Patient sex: M
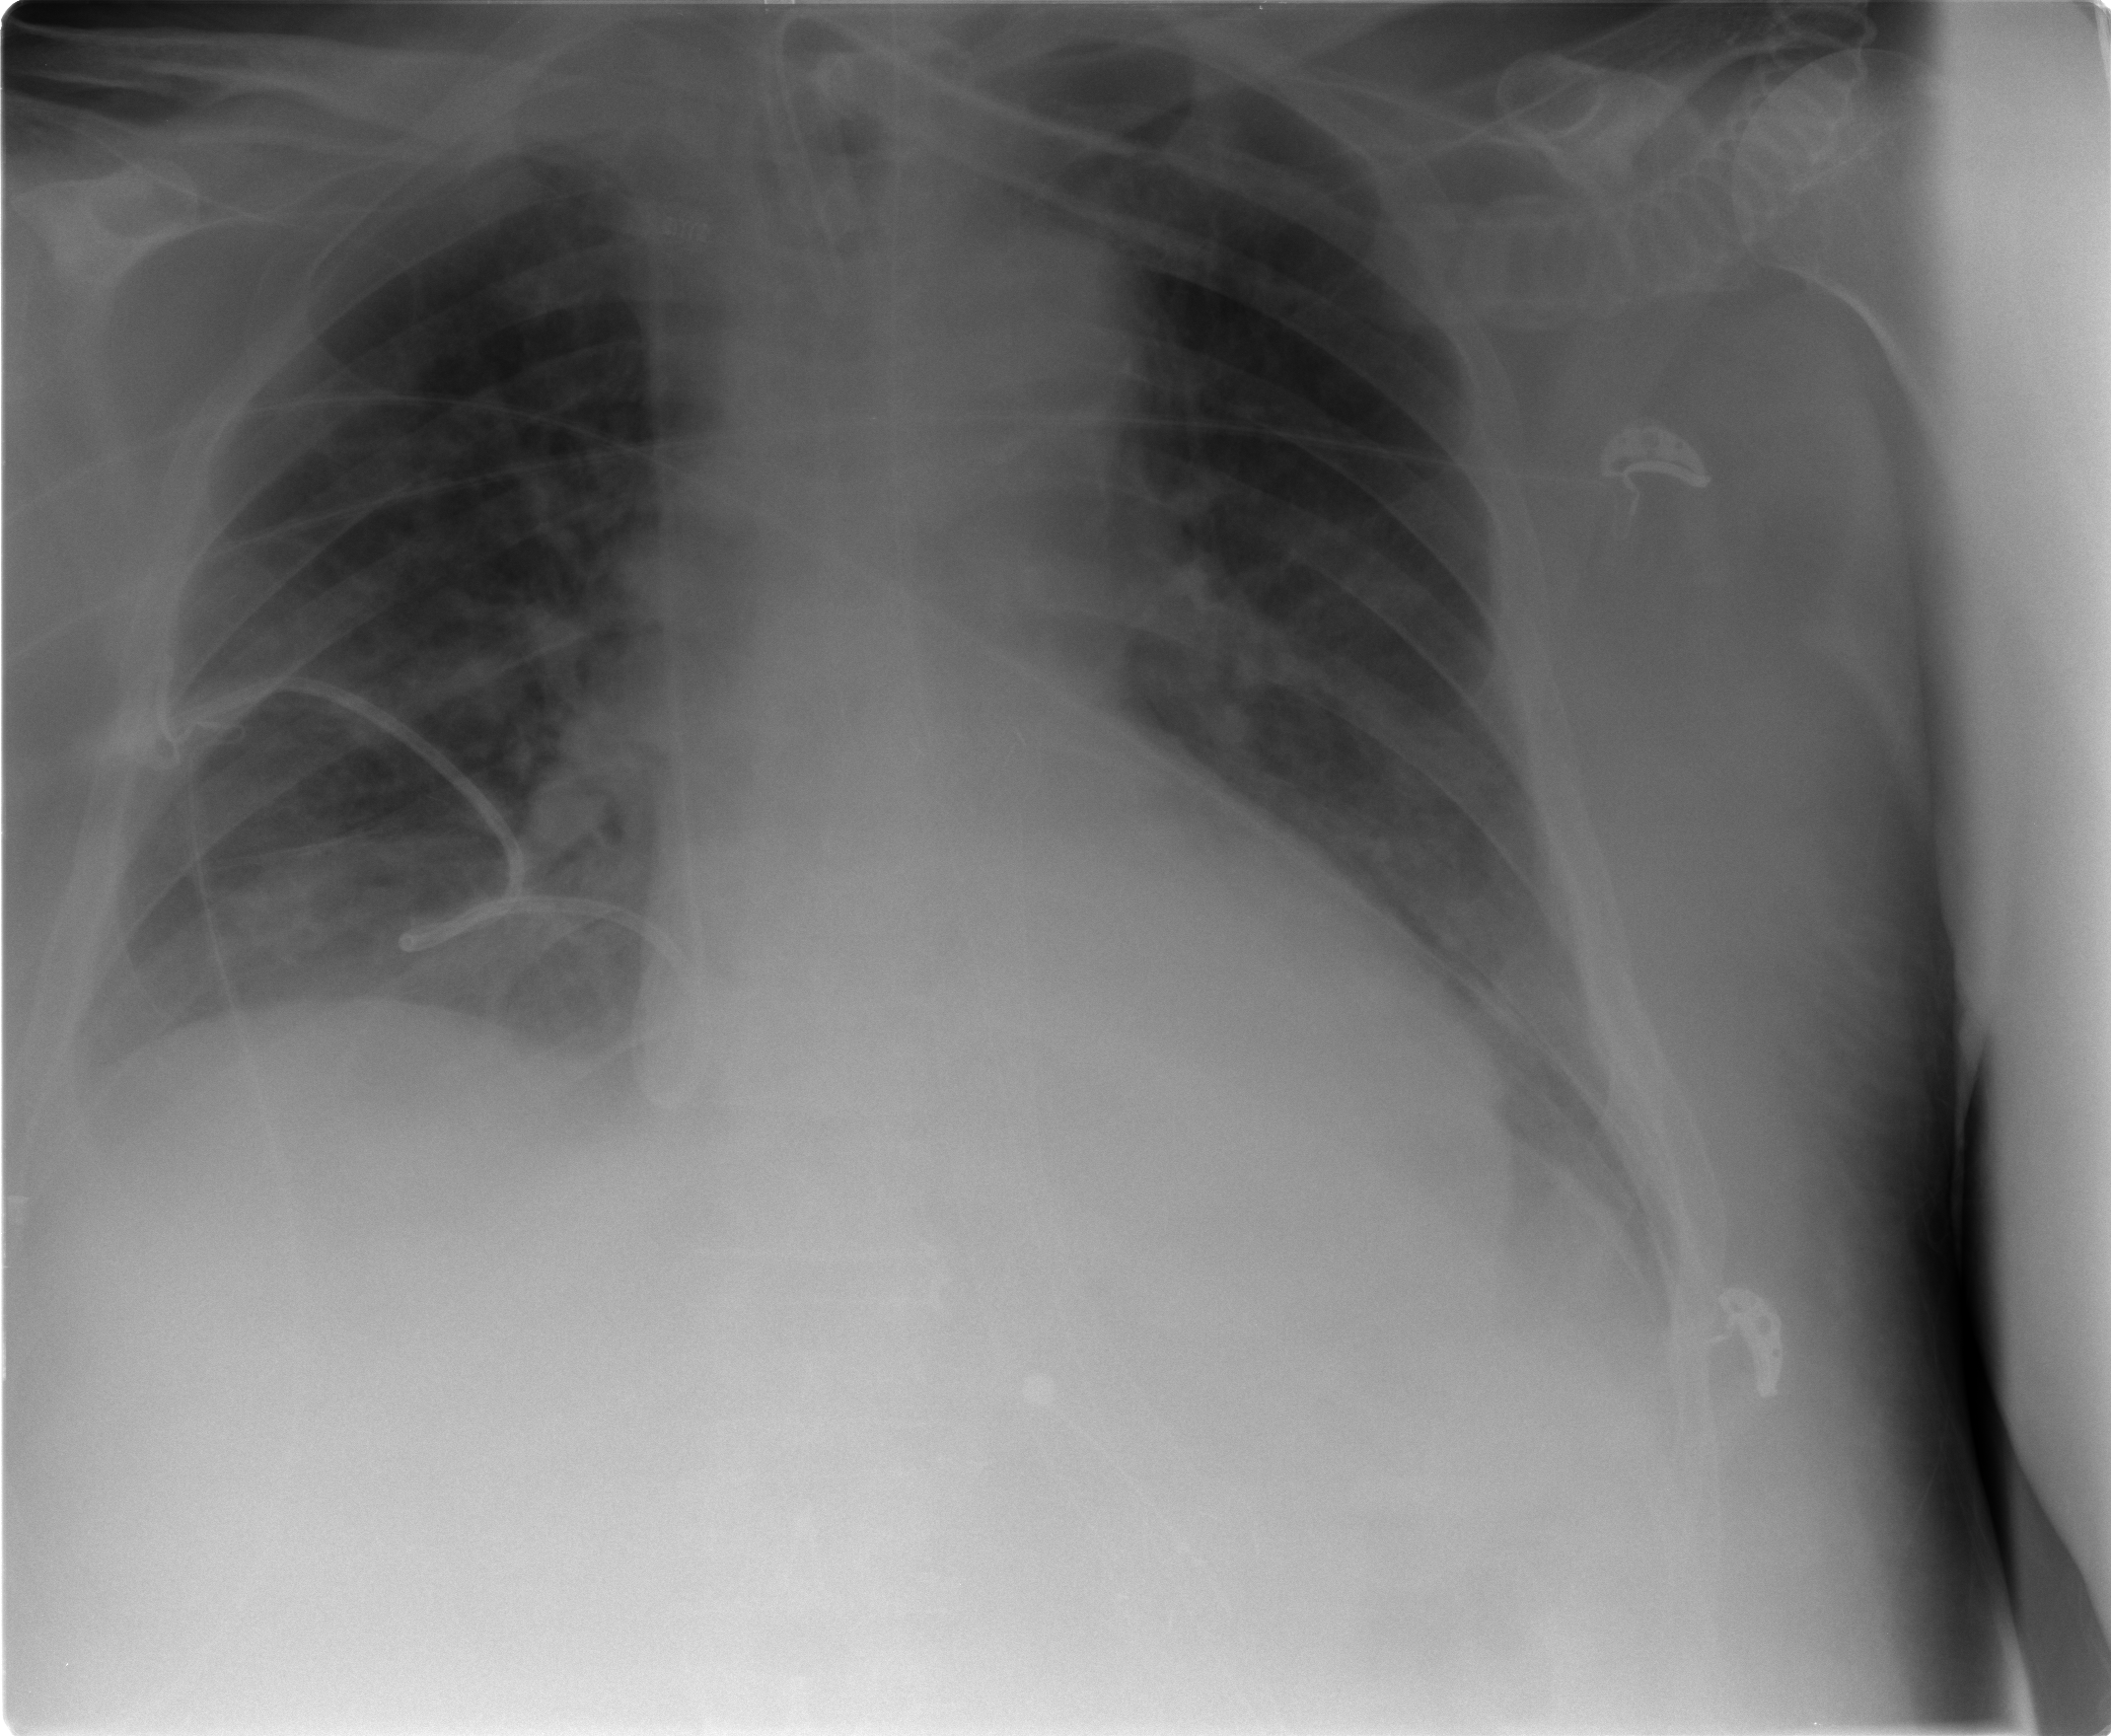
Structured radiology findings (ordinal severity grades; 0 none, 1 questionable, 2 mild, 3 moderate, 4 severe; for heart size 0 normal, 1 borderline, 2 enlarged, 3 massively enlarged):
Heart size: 2
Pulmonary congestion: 2
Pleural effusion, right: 2
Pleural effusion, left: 2
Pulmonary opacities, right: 0
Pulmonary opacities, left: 0
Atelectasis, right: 2
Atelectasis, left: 2